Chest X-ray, PA view. Patient: 55 years old, sex F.
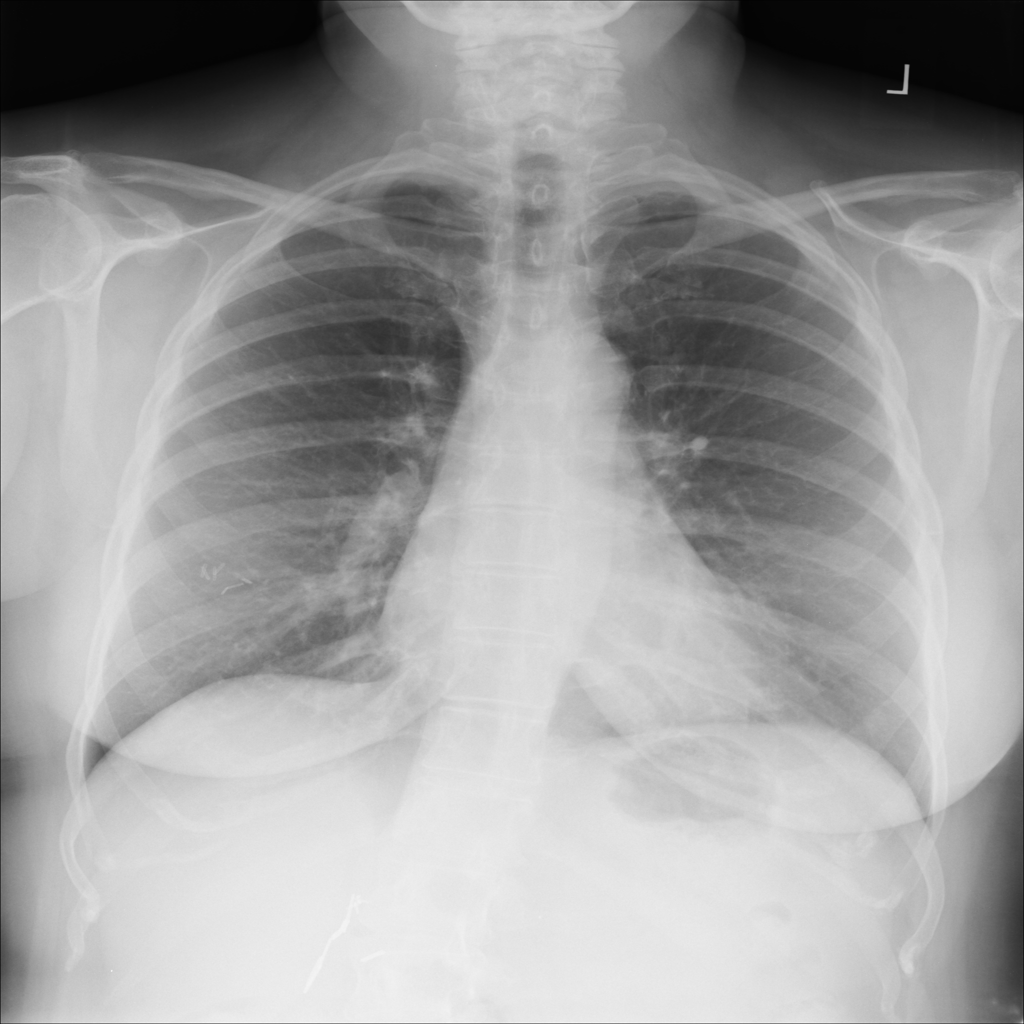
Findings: No Finding